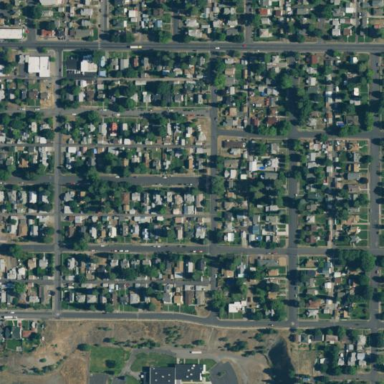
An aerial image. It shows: Residential area.